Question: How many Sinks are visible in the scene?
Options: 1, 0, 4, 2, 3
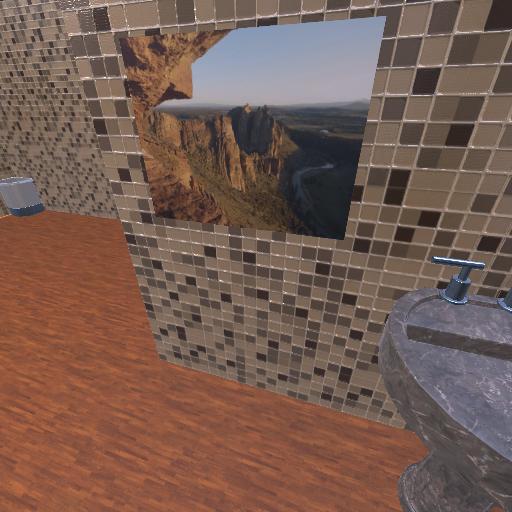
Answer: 1